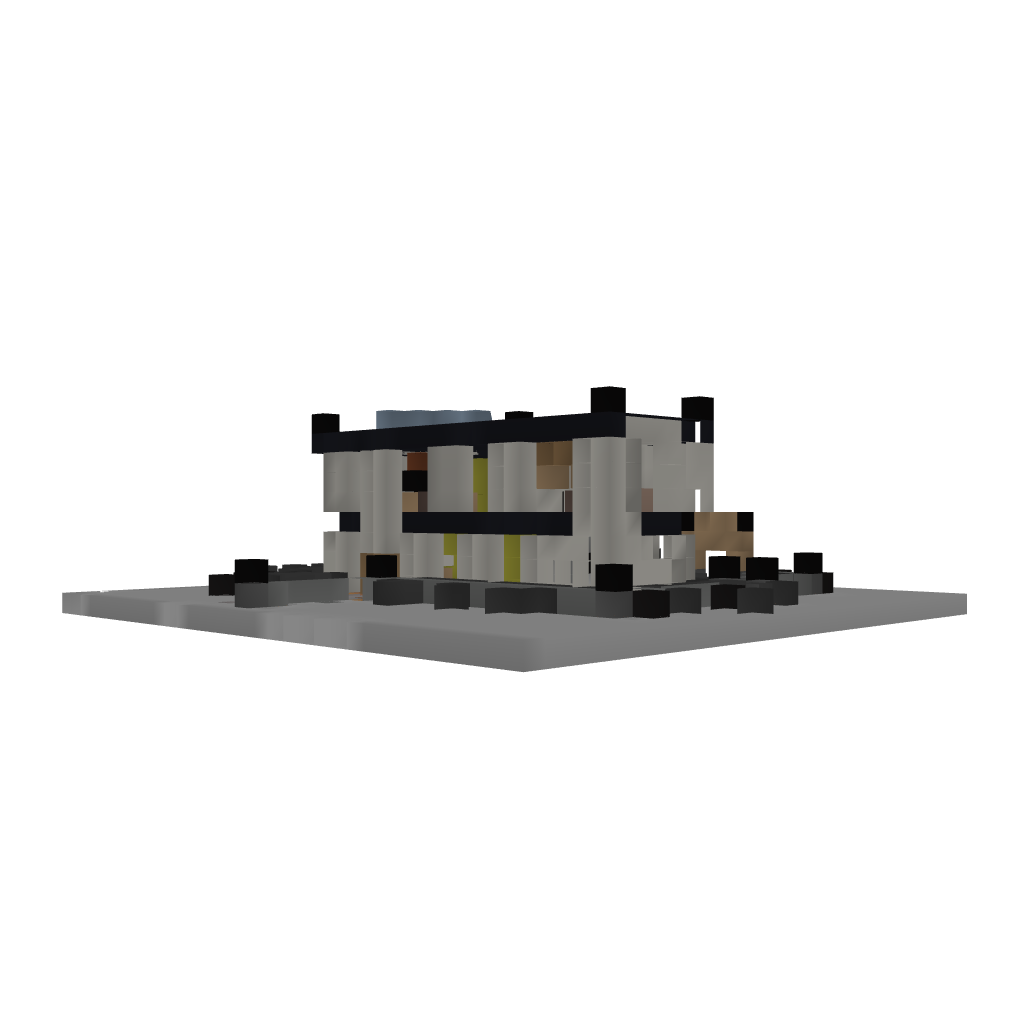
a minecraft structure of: Modern House #2 by iEdgy